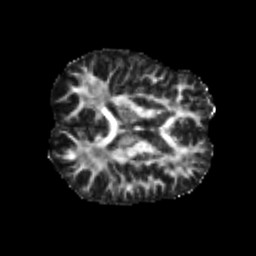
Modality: FA
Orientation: axial
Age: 22
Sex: male
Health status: healthy
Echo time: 0.074 s